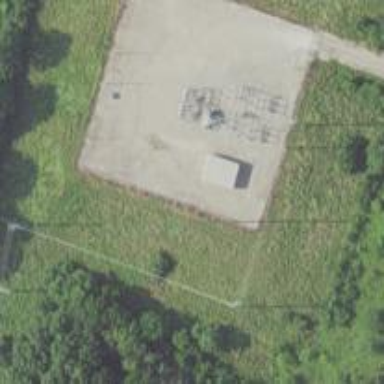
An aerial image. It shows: Power substation.